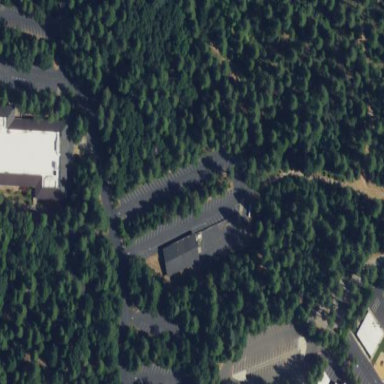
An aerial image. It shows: Parking area with asphalt surface.